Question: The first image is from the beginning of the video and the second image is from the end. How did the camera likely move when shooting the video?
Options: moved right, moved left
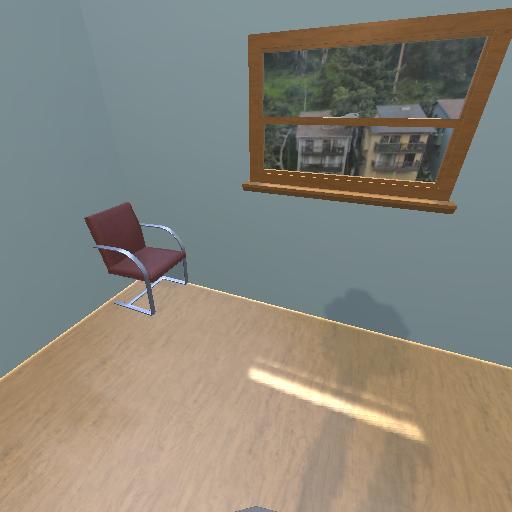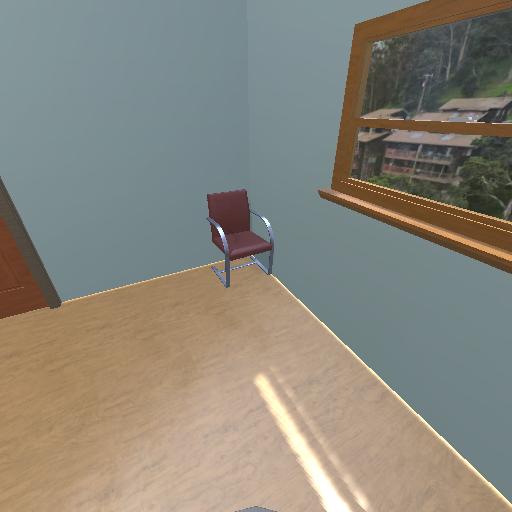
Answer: moved right